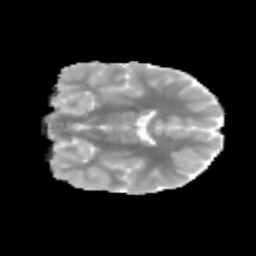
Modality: MD
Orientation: coronal
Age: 11
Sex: male
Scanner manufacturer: siemens
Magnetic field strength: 3 T
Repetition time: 3.8 s
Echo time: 0.07 s